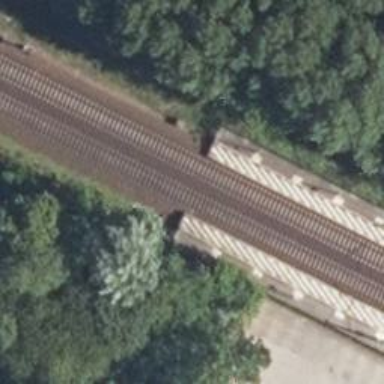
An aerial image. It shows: Close-up of railway platform edge.